Breast ultrasound image
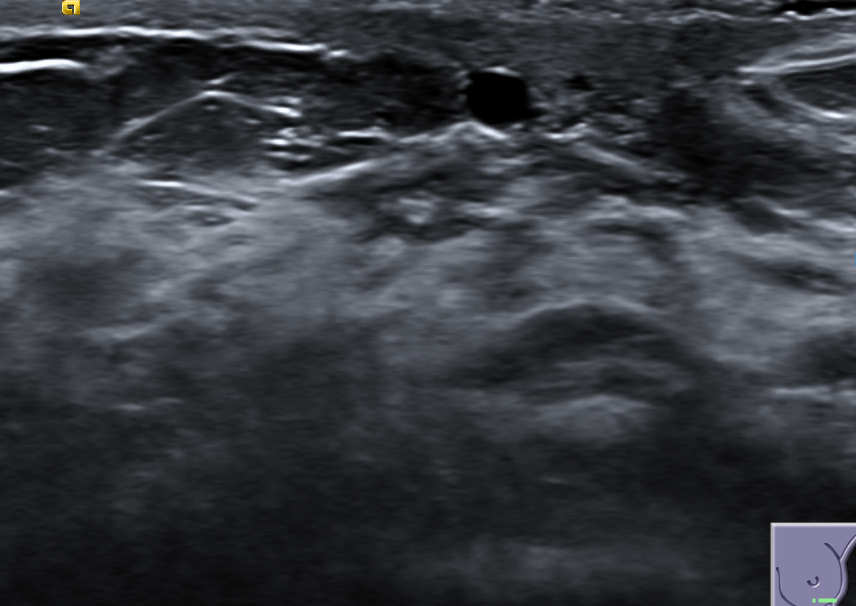
Diagnosis: benign